Aerial crown-view tile of a tropical tree (Barro Colorado Island, Panama), acquired 20250715:
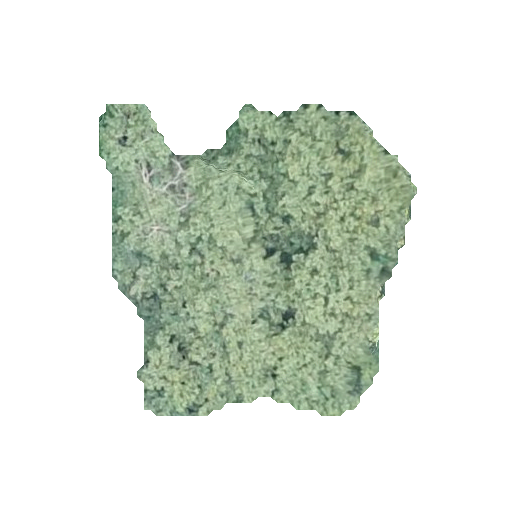
Species: Apeiba membranacea
GBIF accepted scientific name: Apeiba membranacea
Crown area: 112.5 m²